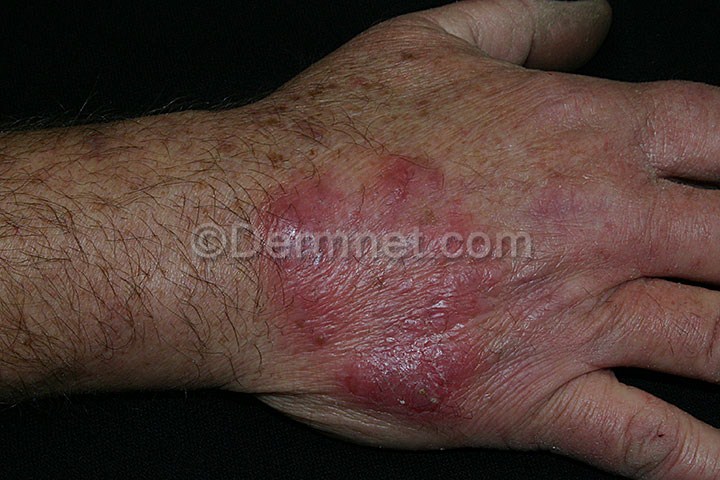
Disease: Tinea Ringworm Candidiasis and other Fungal Infections